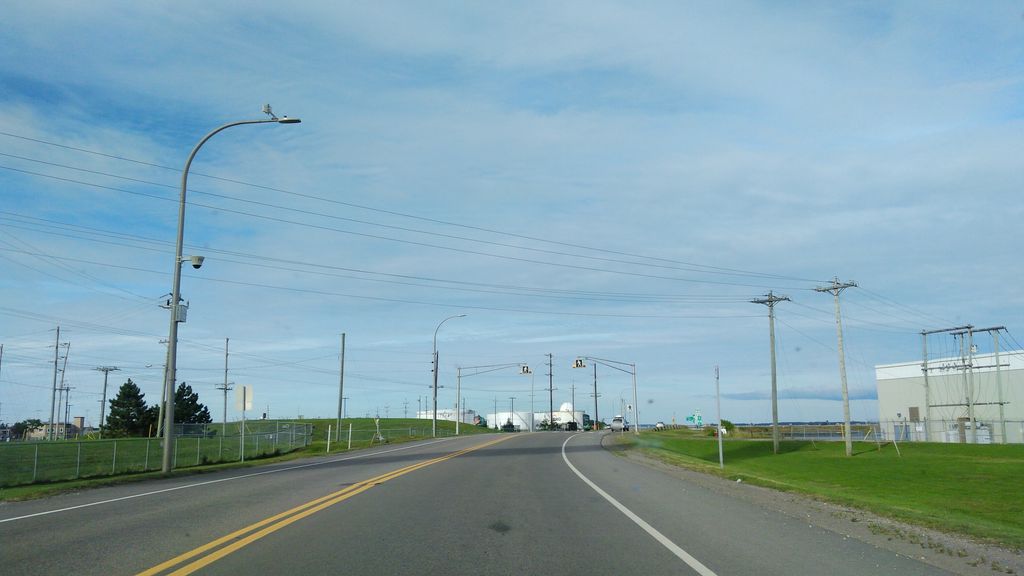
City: charlottetown